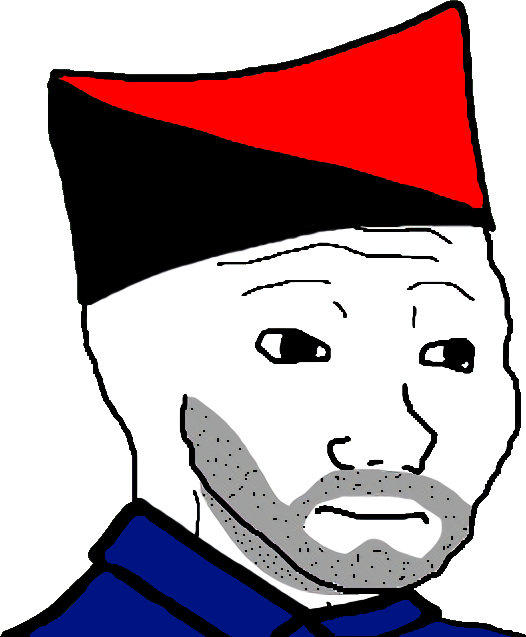
Label: 5_Doomer